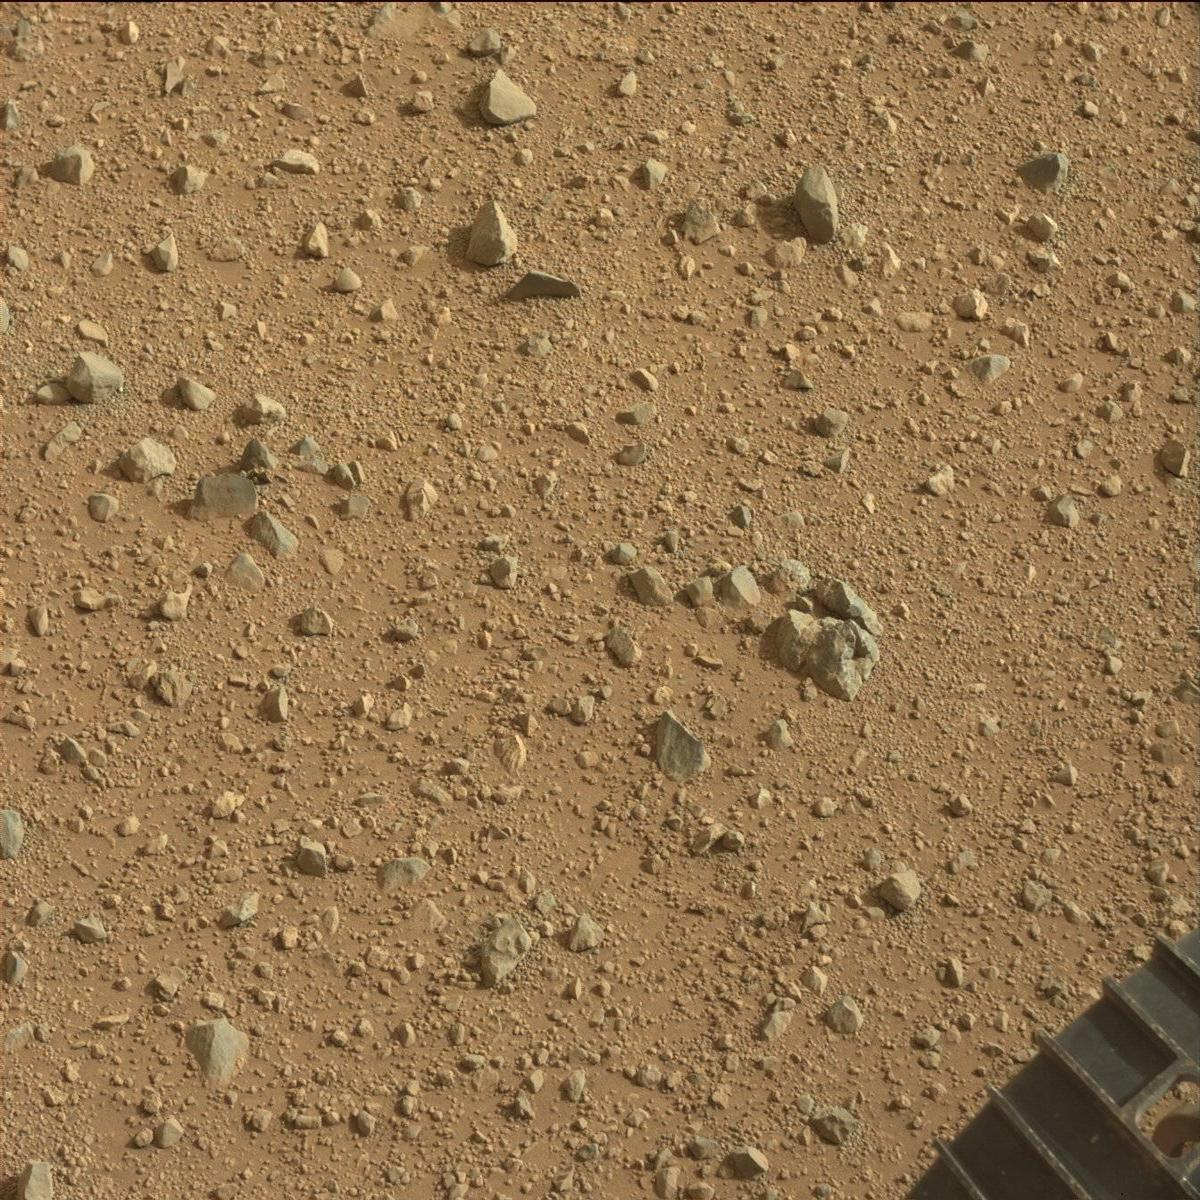
Terrain classes present: Bedrock, Rock, Rover, Sand / Soil